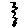
Label: zigzag